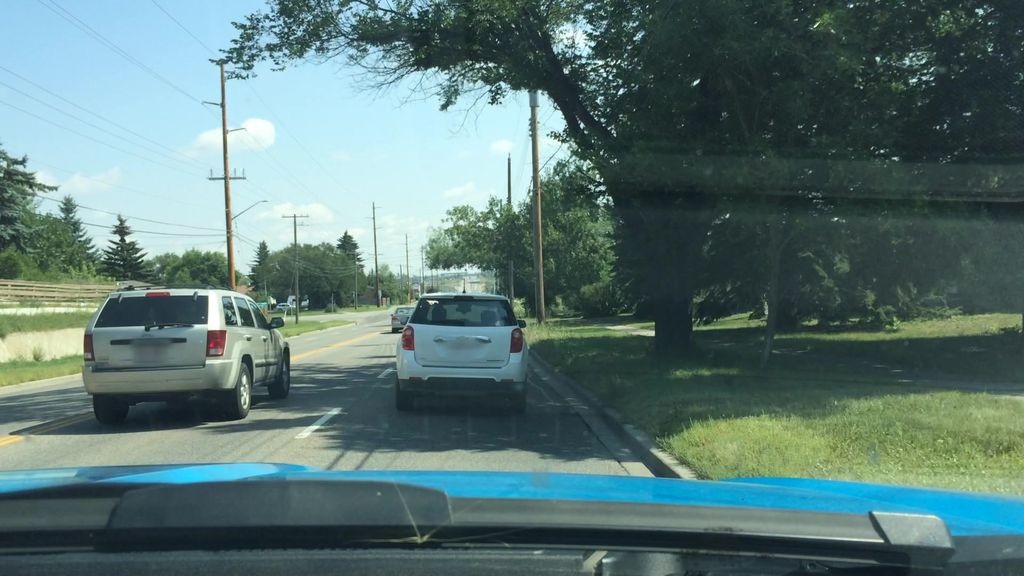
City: calgary